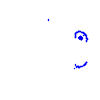
Particle: electron